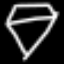
Label: diamond